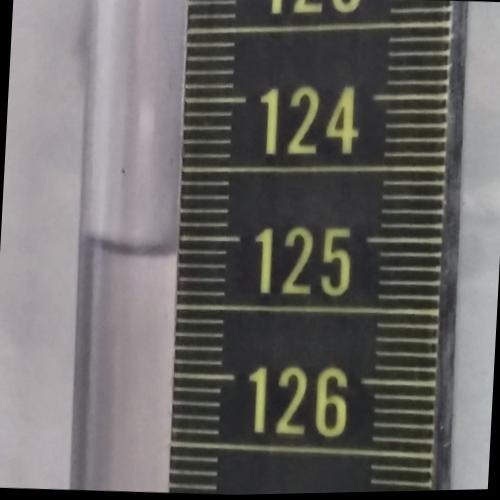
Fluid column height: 125.1 cm